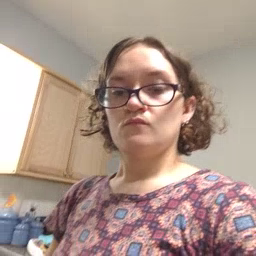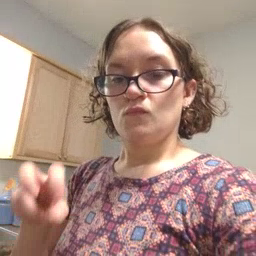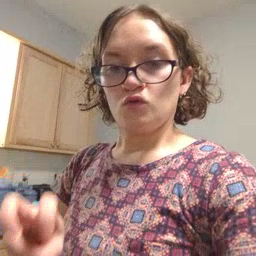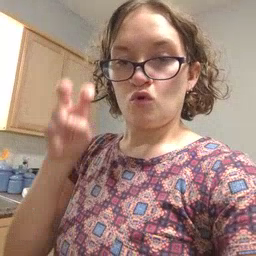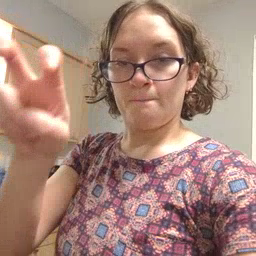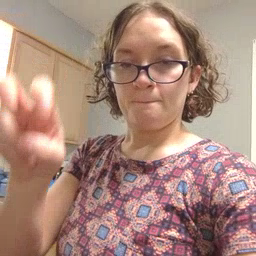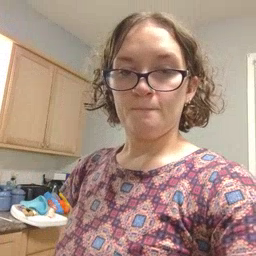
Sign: jump